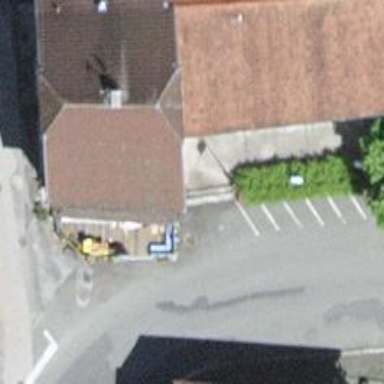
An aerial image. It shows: Restaurant.